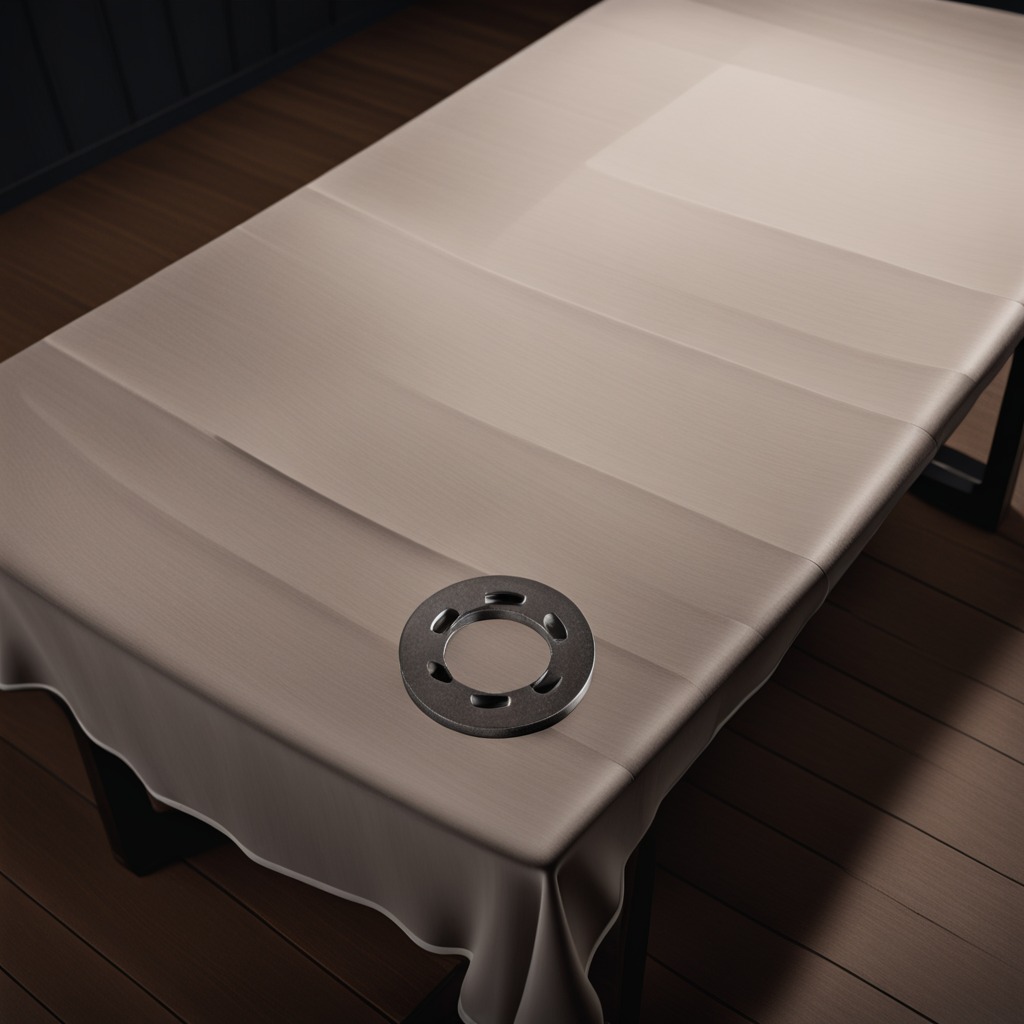
A flat metal washer lying on a wooden table inside a workshop at night with soft shadows worn but beneath the cloth